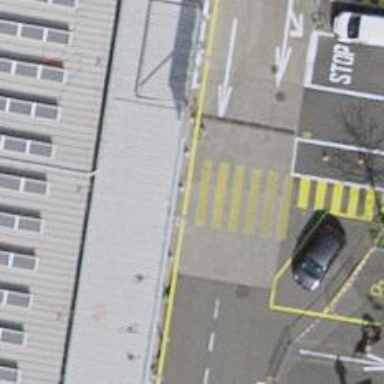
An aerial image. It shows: Uncontrolled zebra crossing on the road.